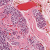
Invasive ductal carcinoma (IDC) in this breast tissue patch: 0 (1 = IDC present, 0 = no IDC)